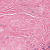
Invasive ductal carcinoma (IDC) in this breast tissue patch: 0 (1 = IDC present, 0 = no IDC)